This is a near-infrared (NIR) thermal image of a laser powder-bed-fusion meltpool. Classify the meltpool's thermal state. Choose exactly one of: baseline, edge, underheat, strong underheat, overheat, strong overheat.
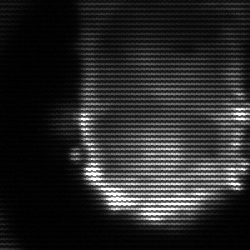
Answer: baseline